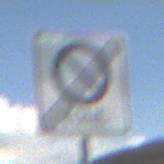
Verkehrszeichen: EndeEingeschraenktesHalteverbotZone
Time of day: Midday
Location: Outdoor (Nature)
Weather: PartlyCloudy
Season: NotSpecified
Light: Natural